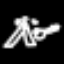
Label: The Eiffel Tower